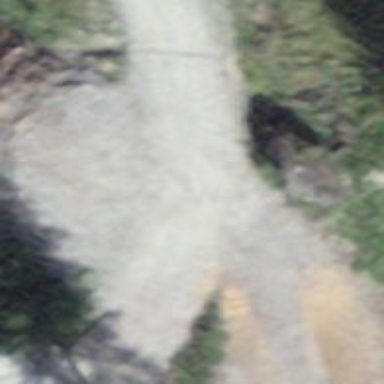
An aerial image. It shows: Gravel track with grade 2 tracktype.